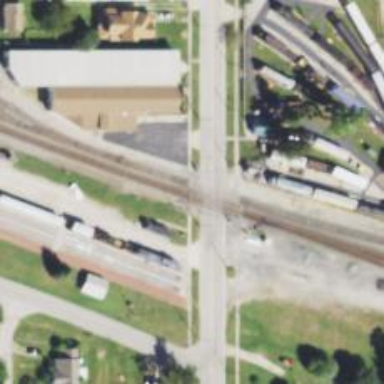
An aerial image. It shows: Crossing for the railway.